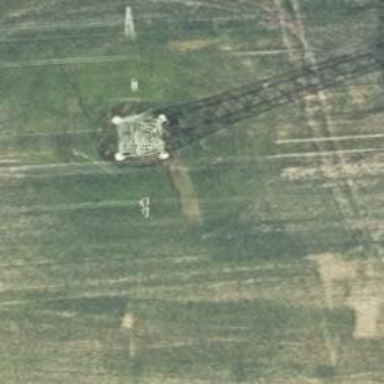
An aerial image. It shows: Towering power structure.